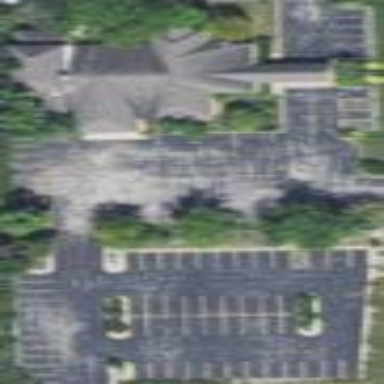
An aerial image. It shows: Parking area with surface.